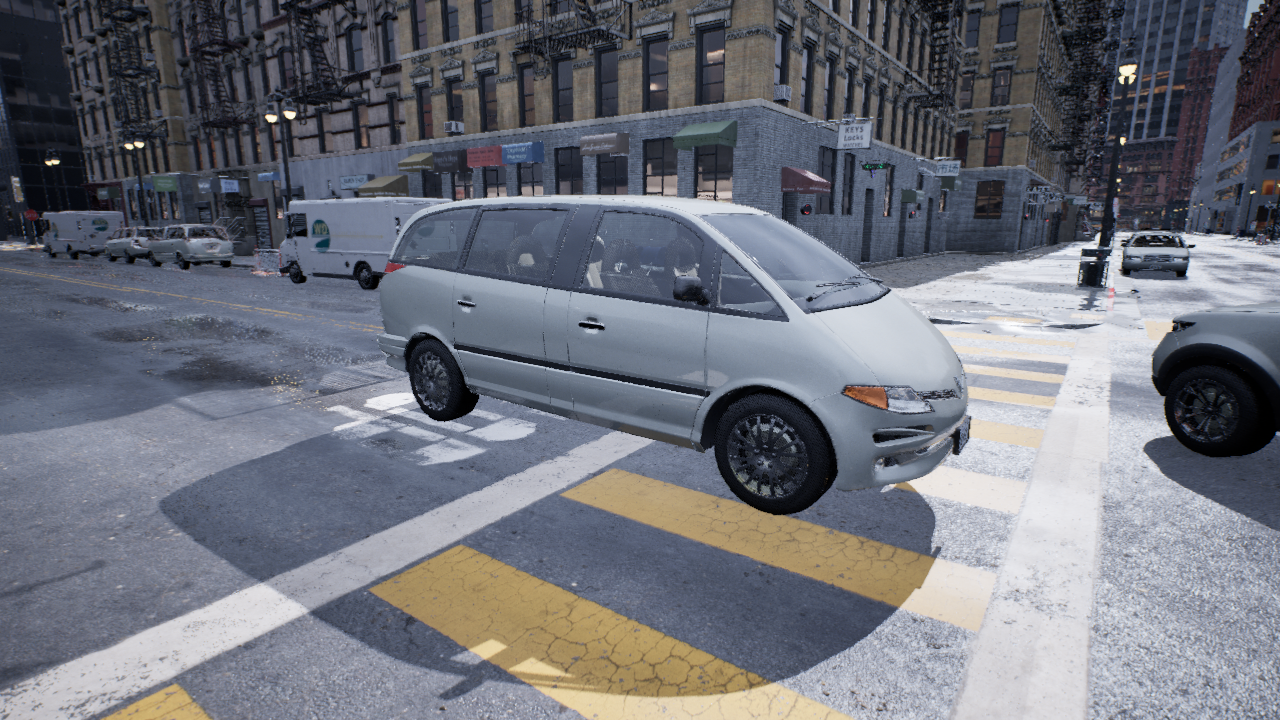
Venue: residential
Lighting: overcast
Vehicle rig: minivan